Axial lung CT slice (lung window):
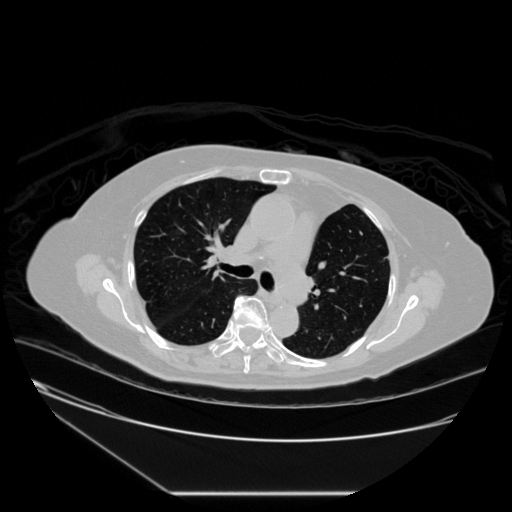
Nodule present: no